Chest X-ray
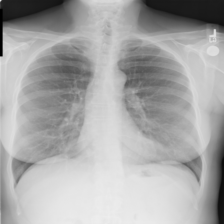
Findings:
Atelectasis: negative
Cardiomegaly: negative
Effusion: negative
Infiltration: negative
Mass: negative
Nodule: negative
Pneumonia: negative
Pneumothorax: negative
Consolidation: negative
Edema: negative
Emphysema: negative
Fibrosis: negative
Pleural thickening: negative
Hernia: negative